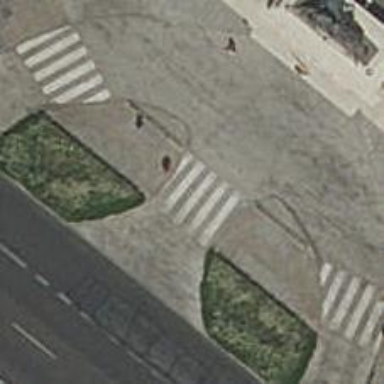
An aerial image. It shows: Uncontrolled zebra crossing on the road.